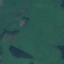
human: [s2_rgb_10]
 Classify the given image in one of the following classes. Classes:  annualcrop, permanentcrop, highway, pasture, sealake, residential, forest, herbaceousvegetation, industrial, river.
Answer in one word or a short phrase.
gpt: Pasture